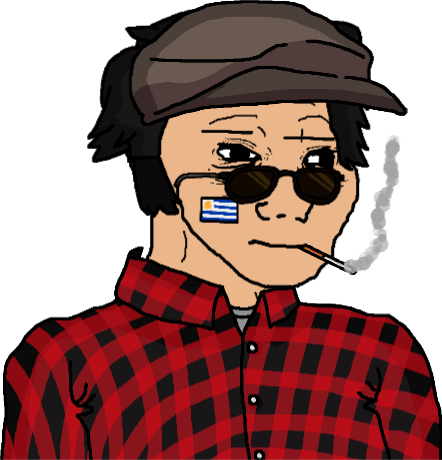
Label: 5_Doomer